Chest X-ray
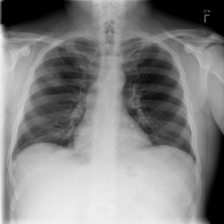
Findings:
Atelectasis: negative
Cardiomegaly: negative
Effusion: negative
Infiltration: negative
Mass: negative
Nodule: negative
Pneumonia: negative
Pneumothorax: negative
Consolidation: negative
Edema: negative
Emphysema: negative
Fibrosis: negative
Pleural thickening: negative
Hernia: negative